Question: I have purchased a domain from hetzner. Currently my application is running on my heroku account. My question ist. How to redirect the domain from 'hertzner' to my 'heroku' application. I can only use these records:

I really appreciate your answers, cause I really have no idea where to start!
PS.: I can only use the 'DNS records' because I have only aquired a domain and therefore the panel 'http://myaccount.hetzner.co.za' is not available for me ;(
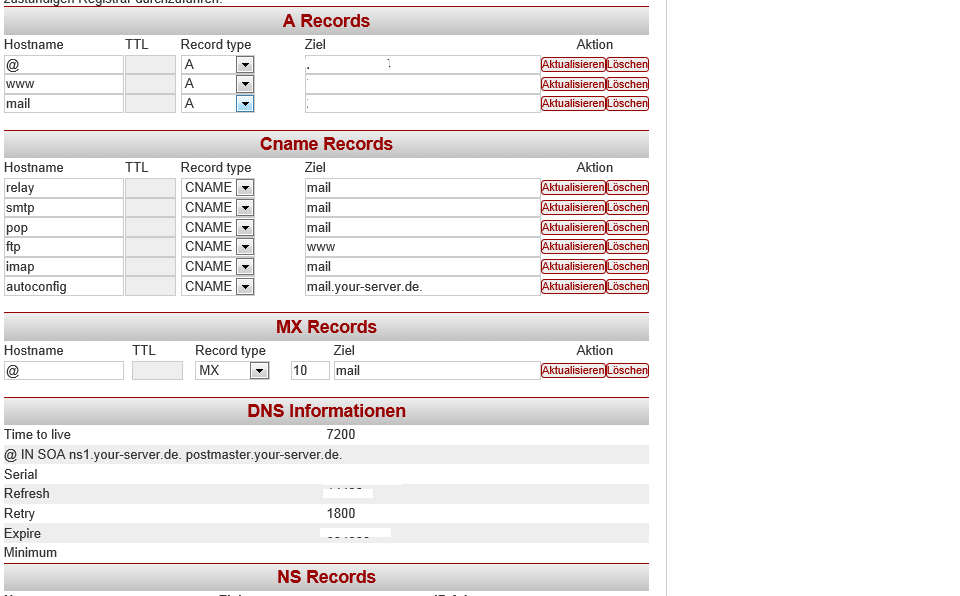
Answer: This Heroku Dev Center article has many answers regarding DNS:
- <URL>
In short: you want any apex domain (mydomain.com) to to a subdomain (typically www.mydomain.com), and then the subdomain to your Heroku app.
'''
mydomain FORWARD www.mydomain.com
www.mydomain.com CNAME something.herokuapp.com
'''